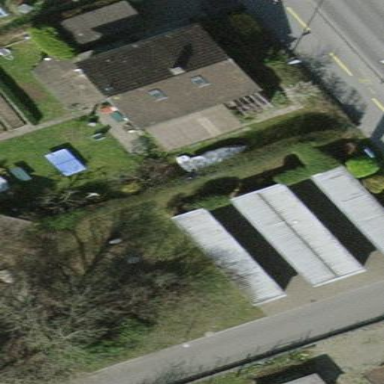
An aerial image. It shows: View of roof of building.